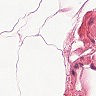
Metastatic tissue present: no